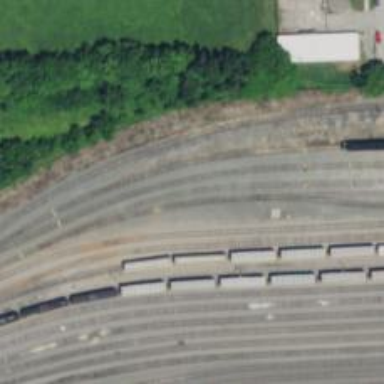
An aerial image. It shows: Railway yard used for servicing trains.